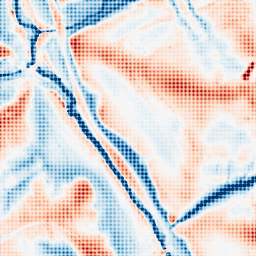
Category: edge_preserving
Decomposition family: guided
Decomposition parameters: radius: 16
eps: 0.001
Upsampling method: sinc_blackman
Upsampling parameters: scale: 4
kernel_size: 4
Upsampling scale: 4